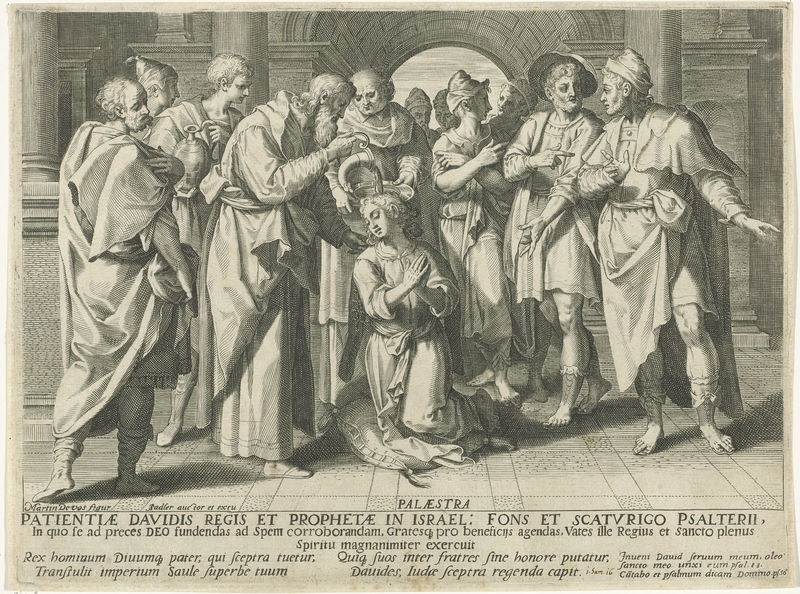
Titel: David wordt door Samuël gezalfd
Künstler: Aegidius Sadeler
Standort: Amsterdam
Institution: Rijksmuseum
Schlagwörter: discussion, gravure, toge, arcades, groupe, patiente, philosophes, davidis, regis